Field crop: maize
Growth stage: 2
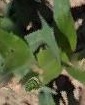
Species: maize